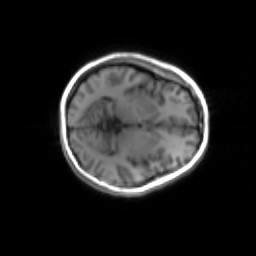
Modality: inplaneT1
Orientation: axial
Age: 26
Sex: female
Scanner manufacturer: siemens
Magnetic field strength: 3 T
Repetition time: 1.2 s
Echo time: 0.00251 s